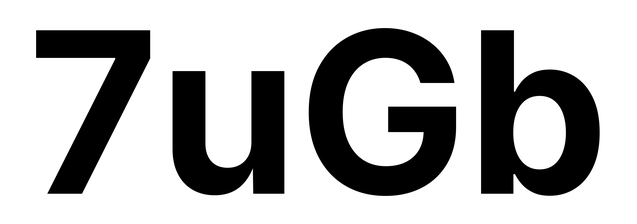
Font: Inter_Bold